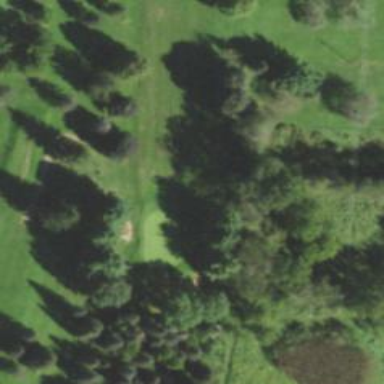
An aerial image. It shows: Golf hole.